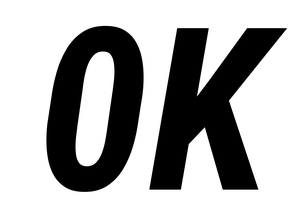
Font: Roboto-Italic_Condensed_Bold_Italic